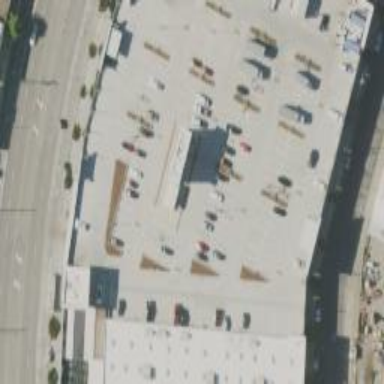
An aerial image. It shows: Asphalt parking aisle off service road.